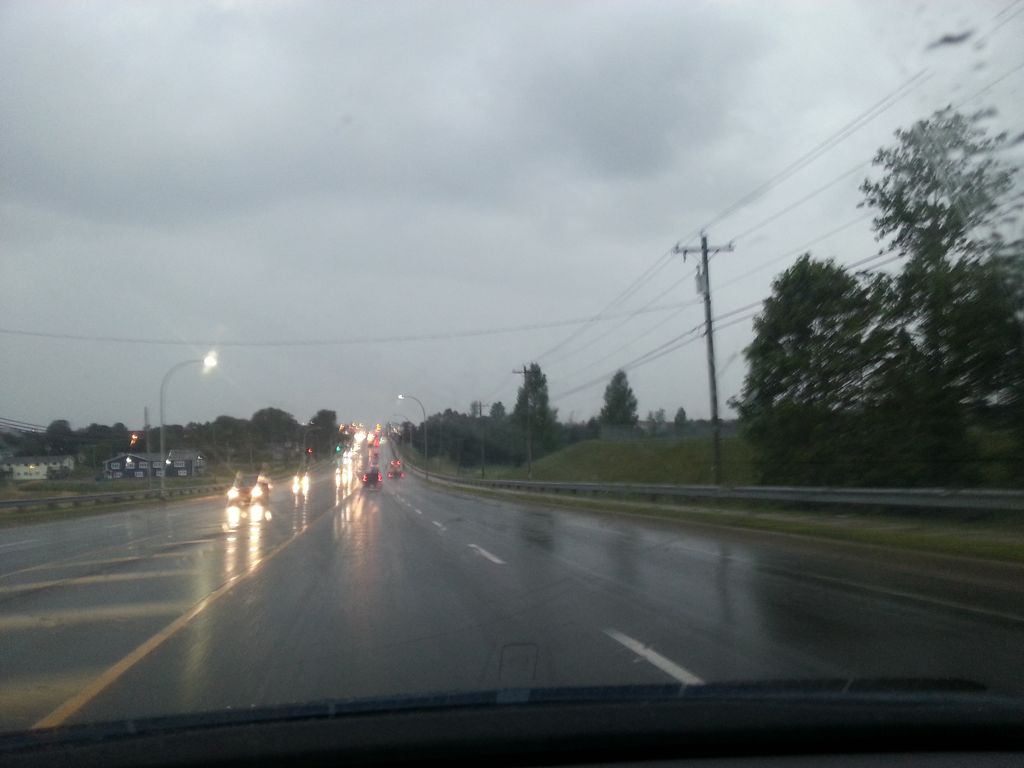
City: charlottetown